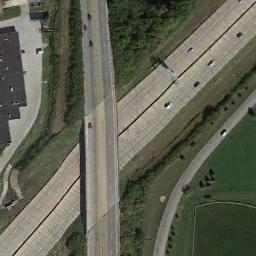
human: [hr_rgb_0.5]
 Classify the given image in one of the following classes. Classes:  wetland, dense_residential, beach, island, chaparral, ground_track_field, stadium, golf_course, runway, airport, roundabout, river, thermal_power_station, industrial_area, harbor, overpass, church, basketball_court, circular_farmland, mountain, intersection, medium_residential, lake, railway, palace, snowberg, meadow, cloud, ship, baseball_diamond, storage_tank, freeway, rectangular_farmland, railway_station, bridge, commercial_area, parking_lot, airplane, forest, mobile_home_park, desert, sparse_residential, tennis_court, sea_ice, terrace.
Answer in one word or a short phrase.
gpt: overpass